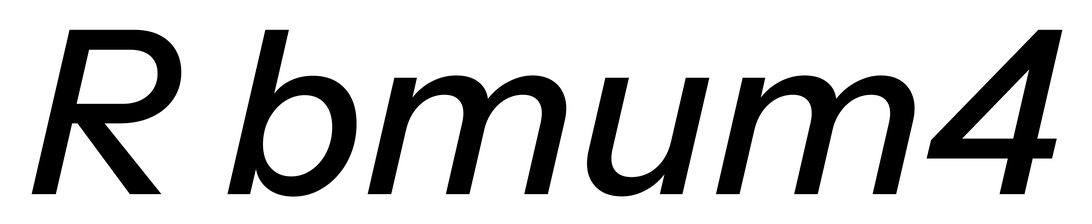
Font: InstrumentSans-Italic_Medium_Italic